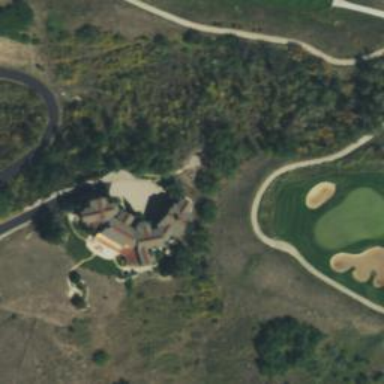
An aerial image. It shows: High-quality path used as golf course track.